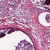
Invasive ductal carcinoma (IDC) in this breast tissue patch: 0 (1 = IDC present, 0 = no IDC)